Question: I am trying to build a dynamic navigator for a document database. The navigator build correctly by using a repeat node (I got this from a post by Per) and I can put page or basic nodes in the repeat node and everything looks good, but I need to set a scope variable and then refresh the view element, and I cannot get that code to fire.
I have included the code for the navigator below. Any help would be greatly appreciated, I have scoured Stack Overflow and tried adding events manually all to no avail.
'''
<?xml version="1.0" encoding="UTF-8"?>
<xp:view
xmlns:xp="http://www.ibm.com/xsp/core"
xmlns:xe="http://www.ibm.com/xsp/coreex">
<xe:navigator
id="navigator1"
expandable="false">
<xe:this.treeNodes>
<xe:repeatTreeNode
var="navEntry"
indexVar="index"
loaded="true">
<xe:this.children>
<xe:pageTreeNode
rendered="true"
page="/xpViewAllDocs.xsp">
<xe:this.label><![CDATA[#{javascript:var dbName=@DbName();
var arr = @Unique(@Trim(@DbColumn(dbName,"alldocslookup",1)))
arr[index]}]]></xe:this.label>
</xe:pageTreeNode>
</xe:this.children>
<xe:this.value><![CDATA[#{javascript:var dbName=@DbName();
@Elements(@Unique(@Trim(@DbColumn(dbName,"alldocslookup",1))))}]]></xe:this.value>
</xe:repeatTreeNode>
</xe:this.treeNodes>
<xp:eventHandler
event="onItemClick"
submit="true"
refreshMode="complete">
<xe:this.action><![CDATA[#{javascript:viewScope.put("key","Test");
view.postScript("alert('Client Side JavaScript executed!')");}]]></xe:this.action>
</xp:eventHandler></xe:navigator>
</xp:view>
'''
EDIT:
I tried all of the suggestions below but none of them worked.
I can get this to work by simply putting a link in the repeat or a computed field or something like that, but then it doesn't really look the navigation element at all. If I can just change the css some to make it look like the navigation I would be happy. I have taken a stab at it with a list container, but it is not working:

I feel like I am kind of close. What can I go to get this to look more like a navigator?
'''
<?xml version="1.0" encoding="UTF-8"?>
<xp:view
xmlns:xp="http://www.ibm.com/xsp/core"
xmlns:xe="http://www.ibm.com/xsp/coreex">
<xe:list
id="list1"
styleClass="lotusMenuHeader">
<xp:link
role="menuItem"
styleClass="lotusSelected"> All Documents</xp:link>
<xp:link>Tag 1</xp:link>
<xp:link>Tag 2</xp:link>
</xe:list>
<xp:panel>
<ul
header="lotusMenuHeader">
<li
class='lotusSelected'>Coffee</li>
<li>Tea</li>
<li>Milk</li>
</ul>
</xp:panel>
</xp:view>
'''
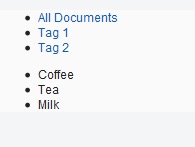
Answer: 'onItemClick' doesn't seem to work with 'pageTreeNode'. The event doesn't get rendered at all.
Use 'basicLeafNode' instead. 'onItemClick' does work with it well.
Put the current clicked value into sessionScope variable with 'context.getSubmittedValue()'.
Redirect to you target XPage with 'context.getSubmittedValue()'.
'''
<xe:navigator
id="navigator1"
expandable="false">
<xe:this.treeNodes>
<xe:repeatTreeNode
var="navEntry">
<xe:this.children>
<xe:basicLeafNode
label="#{navEntry}"
submitValue="#{navEntry}" />
</xe:this.children>
<xe:this.value><![CDATA[#{javascript:var dbName=@DbName();
@Unique(@Trim(@DbColumn(dbName,"alldocslookup",1)))}]]></xe:this.value>
</xe:repeatTreeNode>
</xe:this.treeNodes>
<xp:eventHandler
event="onItemClick"
submit="true"
refreshMode="complete">
<xe:this.action><![CDATA[#{javascript:
sessionScope.key = context.getSubmittedValue();
context.redirectToPage("xpViewAllDocs.xsp")}]]></xe:this.action>
</xp:eventHandler>
</xe:navigator>
'''